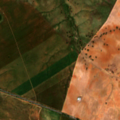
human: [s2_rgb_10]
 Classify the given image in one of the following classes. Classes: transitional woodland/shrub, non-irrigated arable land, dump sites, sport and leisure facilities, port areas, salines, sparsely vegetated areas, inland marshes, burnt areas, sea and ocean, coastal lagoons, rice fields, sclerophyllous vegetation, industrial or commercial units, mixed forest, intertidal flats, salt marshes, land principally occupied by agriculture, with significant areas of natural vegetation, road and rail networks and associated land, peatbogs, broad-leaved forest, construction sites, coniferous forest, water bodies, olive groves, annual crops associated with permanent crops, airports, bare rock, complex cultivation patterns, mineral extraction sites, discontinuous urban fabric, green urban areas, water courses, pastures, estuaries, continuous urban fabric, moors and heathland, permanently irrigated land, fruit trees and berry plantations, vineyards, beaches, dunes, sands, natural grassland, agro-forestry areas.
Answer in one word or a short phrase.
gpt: continuous urban fabric